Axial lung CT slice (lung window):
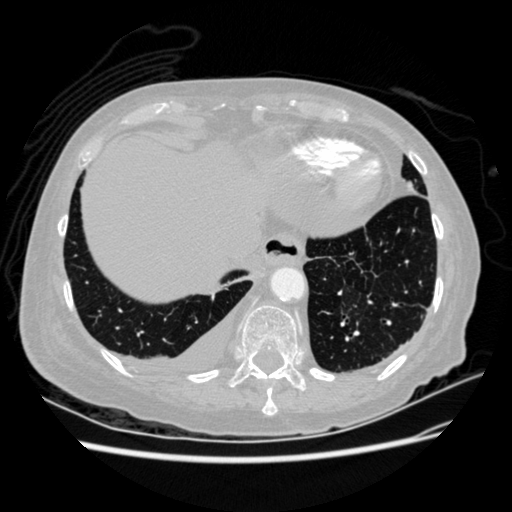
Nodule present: no